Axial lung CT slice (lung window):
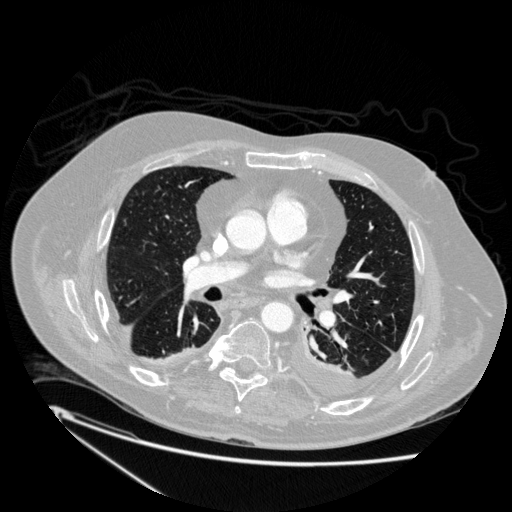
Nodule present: no